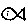
Label: fish